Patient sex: F
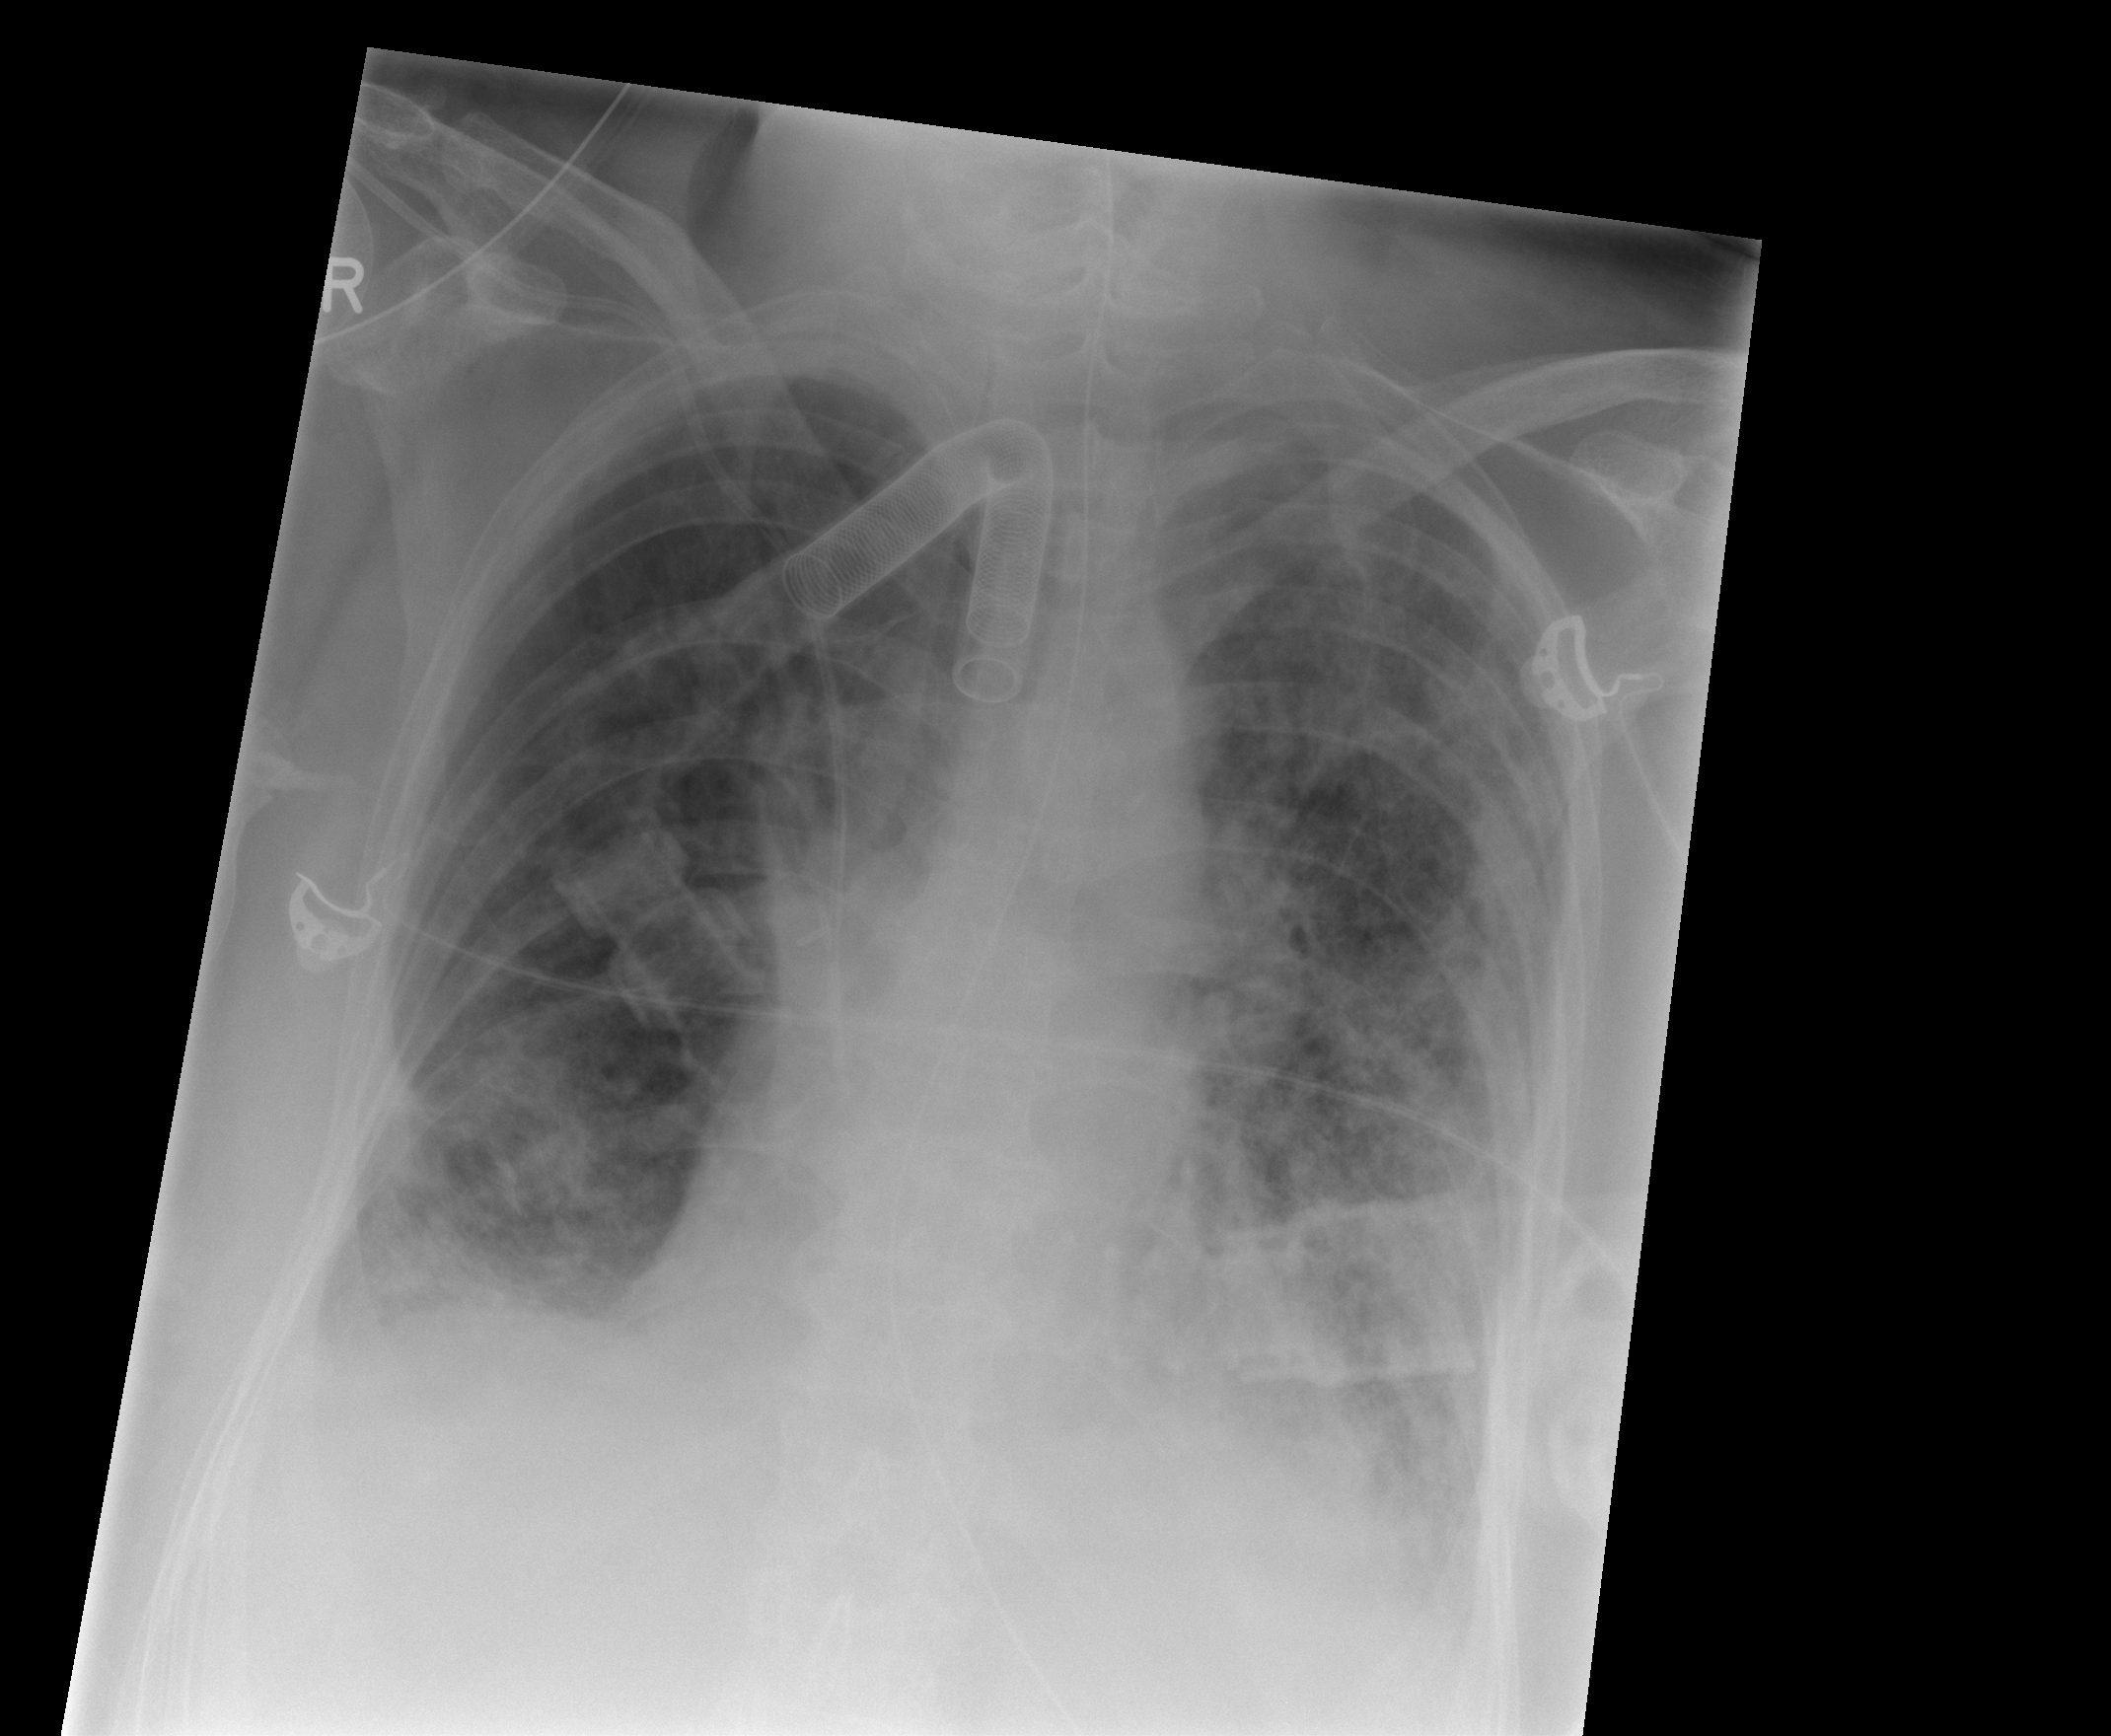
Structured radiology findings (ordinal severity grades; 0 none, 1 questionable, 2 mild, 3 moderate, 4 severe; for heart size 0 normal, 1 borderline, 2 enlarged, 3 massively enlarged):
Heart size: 0
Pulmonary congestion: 1
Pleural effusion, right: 1
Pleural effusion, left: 2
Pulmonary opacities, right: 3
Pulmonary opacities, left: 3
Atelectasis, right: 2
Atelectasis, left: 2